Question: I just noticed that the gMap view tools are displaying...rather unusually. Their regions still seem to be properly defined--I can interact with them just fine, it's just their appearance that looks messed up.
I haven't applied any CSS to any of the map pieces, and the only css I've applied to the map container is 'width:100%; height:100%; z-index:0;' (which I normally do).
I do have other elements on the page which have 'position:absolute;' and 'position:fixed;' and some high 'z-index's (500 & 1000). Is it possible they are causing the visual distortion of the Map's tools?
I see the same weird visual distortion in the latest versions of Chrome, Chrome Canary, Ffx, Safari, and Opera (on Mac OSX).
I checked dev tools / firebug, and no unexpected CSS is being applied to the map's container or directly to its tools.

Here is the exact HTML (I stripped out the other elements and css and the weirdness still happens):
'''
<html style="width:100%;height:100%;">
<head>
<link rel="stylesheet" href="shared/bootstrap/css/foundation.min.css">
<link rel="stylesheet" href="shared/bootstrap/css/v2.2.2.min.css">
<script
type="text/javascript"
src="http://maps.googleapis.com/maps/api/js?key=...">
</script>
<script type="text/javascript">
function ginit() {
var vancouver = new google.maps.LatLng(49.285415,-123.114982);
var mapOptions = {
center: vancouver,
zoom: 15,
mapTypeId: google.maps.MapTypeId.ROADMAP
};
var map = new google.maps.Map(
document.getElementById("map"),
mapOptions
);
var infowindow = new google.maps.InfoWindow(),
marker;
}//ginit()
</script>
</head>
<body onload="ginit();" style="width:100%;height:100%;">
<div id="map" style="width:100%;height:100%;"></div>
</body>
</html>
'''
: It appears the issue is coming from the combination of Foundation and Bootstrap: removing either one fixes the issue. Also it doesn't matter that no elements on the page reference classes from the libs, it causes the distortion all the same.
I tried to put this up in a fiddle, but I couldn't get jsfiddle.net to load.
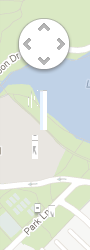
Answer: For the future users who face same problem, here is the fix.
'''
#map img{max-width: inherit;}
'''
Like other answers said it is problem with max-width.